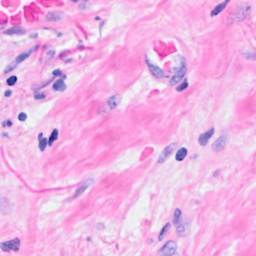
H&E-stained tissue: Breast